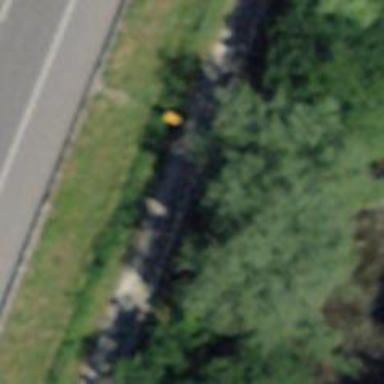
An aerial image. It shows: Cycleway.